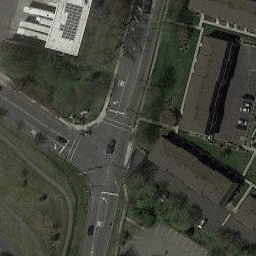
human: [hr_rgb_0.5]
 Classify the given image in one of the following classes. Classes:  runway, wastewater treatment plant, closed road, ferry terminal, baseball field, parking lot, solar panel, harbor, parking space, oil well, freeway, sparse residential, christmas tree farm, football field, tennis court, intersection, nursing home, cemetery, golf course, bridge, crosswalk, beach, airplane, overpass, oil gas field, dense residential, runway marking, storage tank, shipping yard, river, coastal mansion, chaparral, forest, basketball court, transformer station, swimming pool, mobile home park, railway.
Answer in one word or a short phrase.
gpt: intersection